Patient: sex M, age 57
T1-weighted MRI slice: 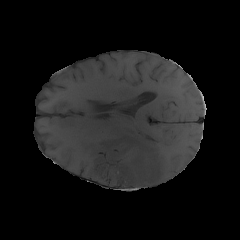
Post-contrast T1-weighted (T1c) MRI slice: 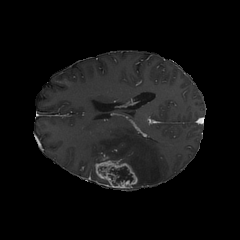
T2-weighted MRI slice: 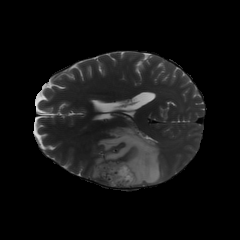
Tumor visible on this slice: yes
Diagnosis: Glioblastoma, IDH-wildtype
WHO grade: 4